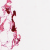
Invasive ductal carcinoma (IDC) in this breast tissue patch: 0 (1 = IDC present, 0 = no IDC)